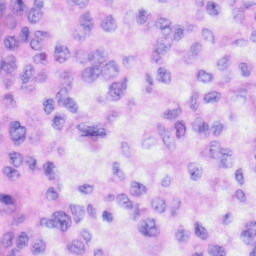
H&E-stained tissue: Liver